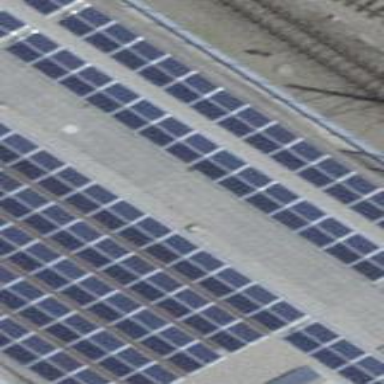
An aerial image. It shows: Solar power generator utilizing photovoltaic technology with solar photovoltaic panels.